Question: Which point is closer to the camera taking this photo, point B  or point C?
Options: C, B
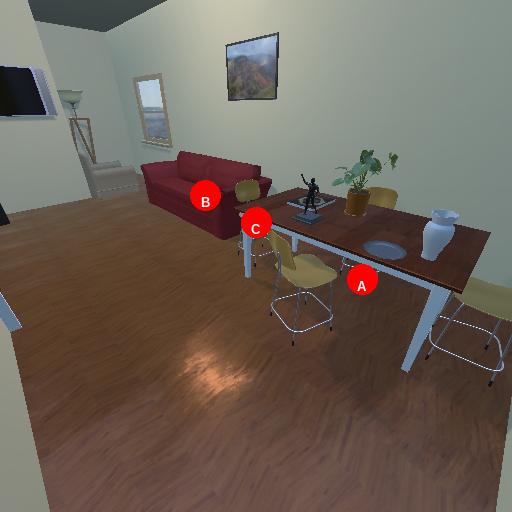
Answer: C